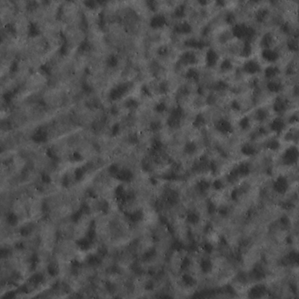
Label: non_frost